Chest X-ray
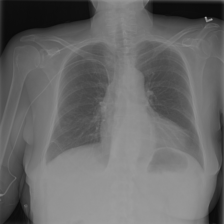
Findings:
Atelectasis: negative
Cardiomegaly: negative
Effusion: negative
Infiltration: negative
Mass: negative
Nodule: negative
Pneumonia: negative
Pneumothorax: negative
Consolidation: negative
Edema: negative
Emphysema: negative
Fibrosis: negative
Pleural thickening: negative
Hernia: negative